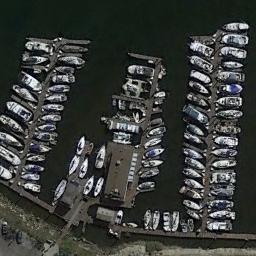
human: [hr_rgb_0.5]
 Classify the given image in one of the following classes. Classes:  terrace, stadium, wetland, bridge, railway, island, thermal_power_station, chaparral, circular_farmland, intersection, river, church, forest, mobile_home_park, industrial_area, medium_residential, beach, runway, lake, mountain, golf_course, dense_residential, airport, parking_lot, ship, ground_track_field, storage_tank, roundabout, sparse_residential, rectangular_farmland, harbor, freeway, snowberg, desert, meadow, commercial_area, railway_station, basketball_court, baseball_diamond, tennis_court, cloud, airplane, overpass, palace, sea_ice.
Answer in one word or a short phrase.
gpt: harbor